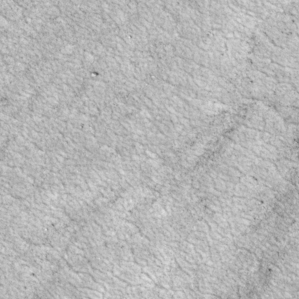
Label: non_frost